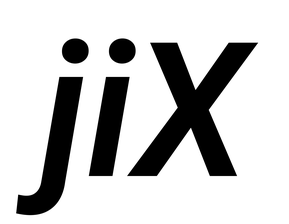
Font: Roboto-Italic_SemiBold_Italic